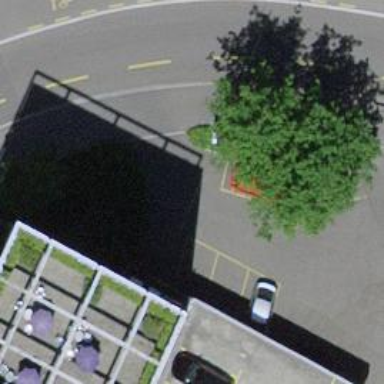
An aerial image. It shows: Car-sharing service available at this location.